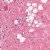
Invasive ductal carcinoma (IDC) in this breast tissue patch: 0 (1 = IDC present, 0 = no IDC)